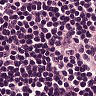
Metastatic tissue present: no